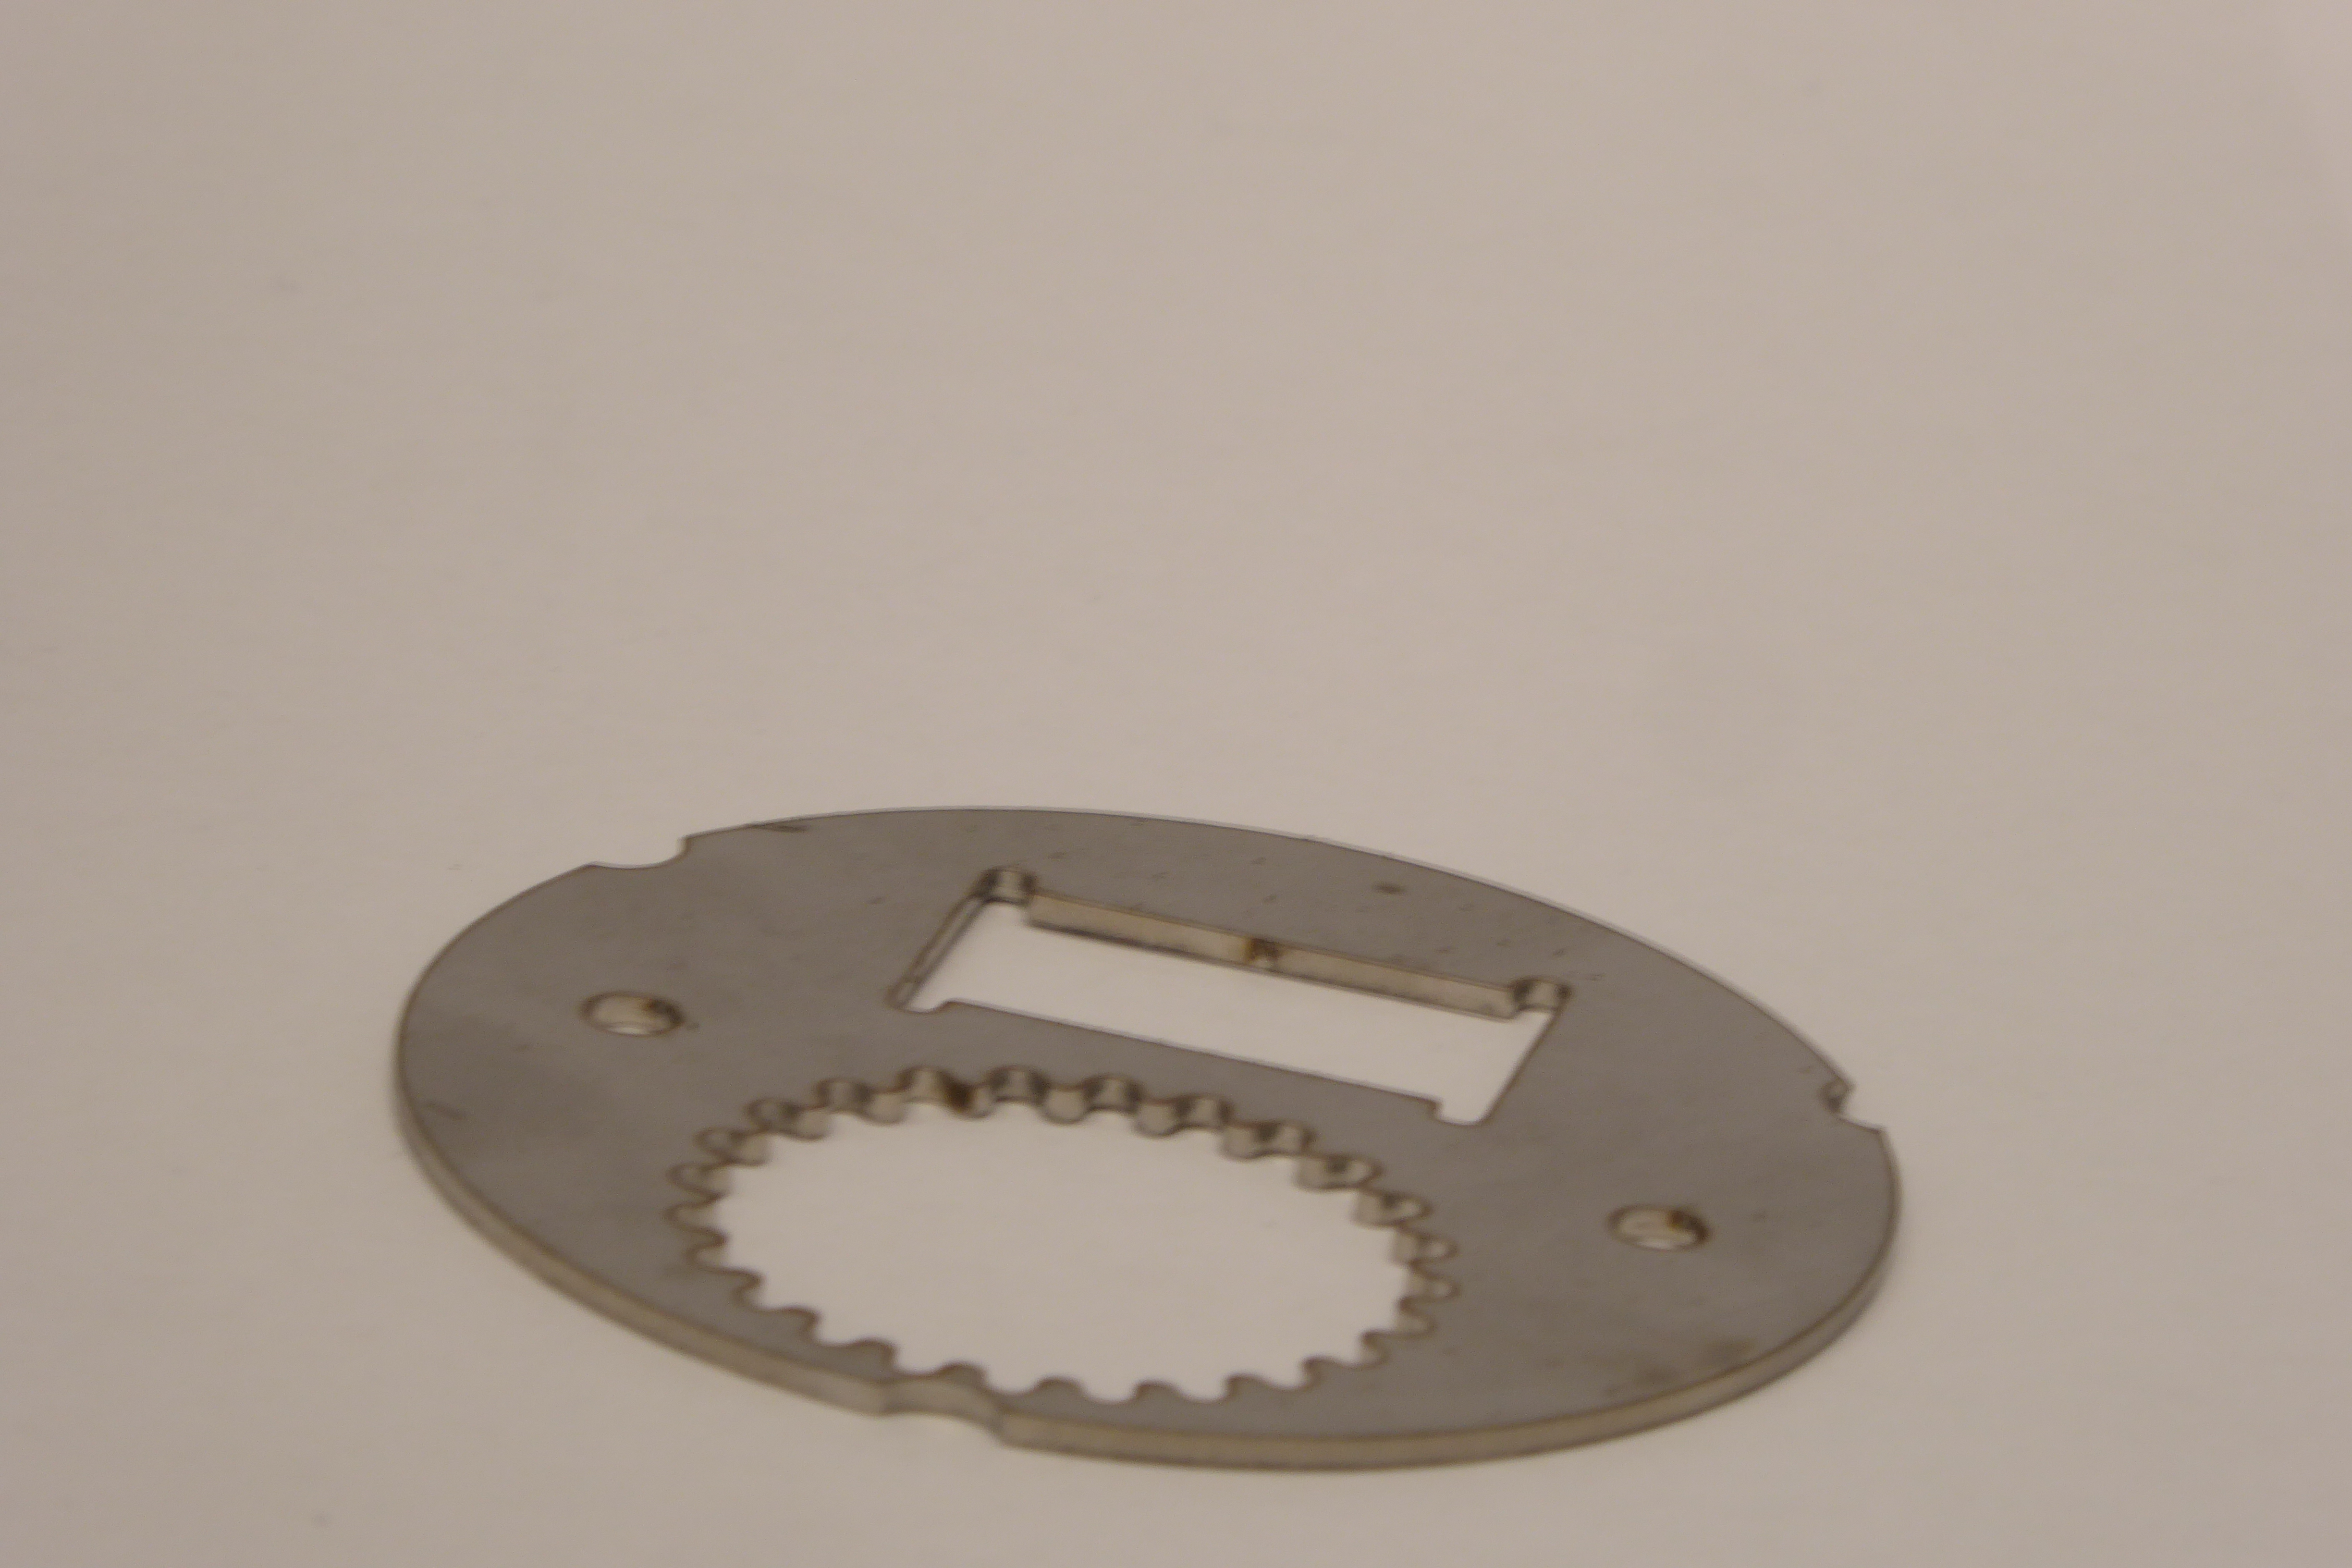
Label: Bottle Opener - Inlay